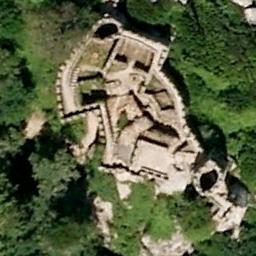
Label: palace